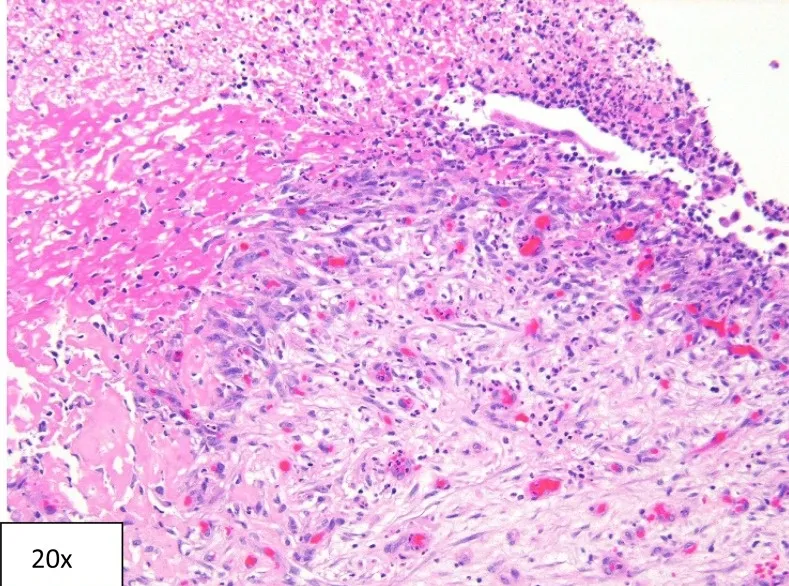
Hematoxylin and eosin section showing necrotic tissue from renal papilla, granulation tissue with young fibroblasts, and abundant vessels with reactive endothelium, and adjacent fibrin with many neutrophils and nuclear debris.
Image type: pathology (h&e)